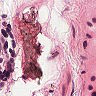
Metastatic tissue present: no